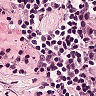
Metastatic tissue present: no